Field crop: tomato
Growth stage: 2
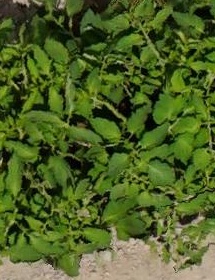
Species: tomato